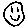
Label: smiley face